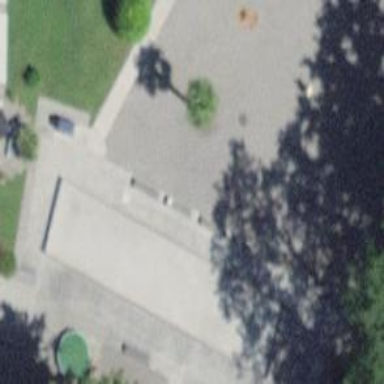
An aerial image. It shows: Concrete bench.